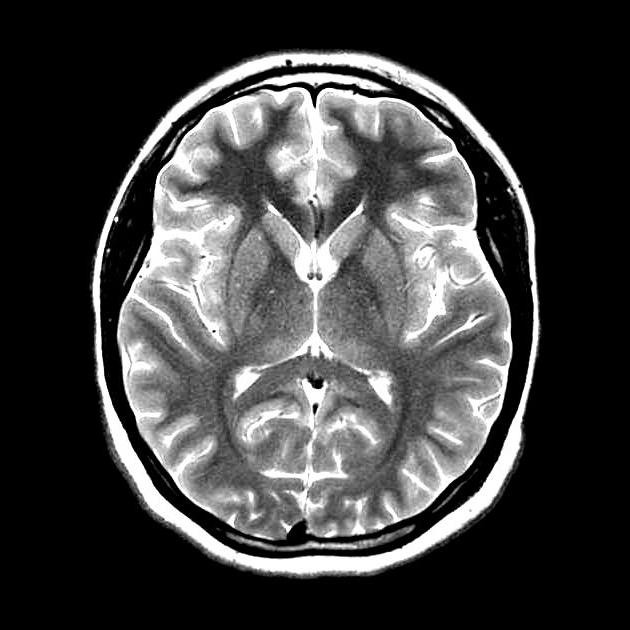
Label: notumor